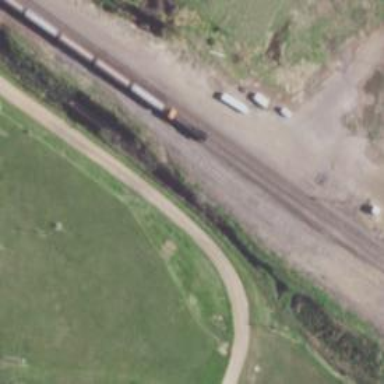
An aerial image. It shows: Railway siding for service.